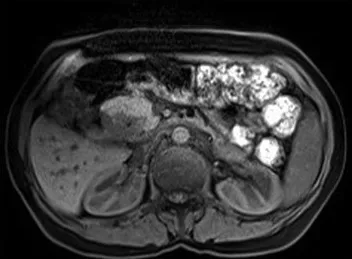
Contrast-enhanced T1-weighted MRI shows a hypointense lesion in the periampullary region near normal hyperintense pancreatic tissue.
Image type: radiology (mri)